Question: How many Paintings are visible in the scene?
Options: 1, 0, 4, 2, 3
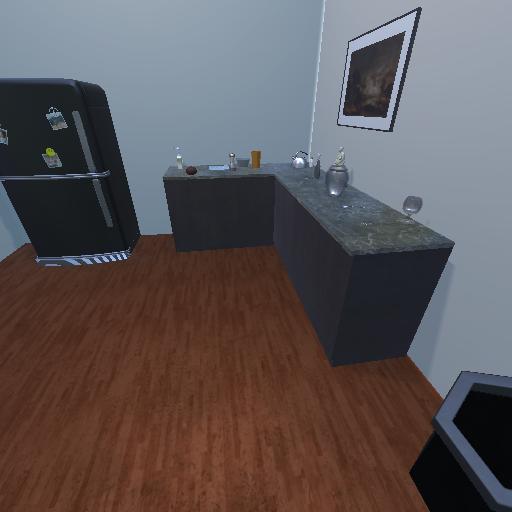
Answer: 1